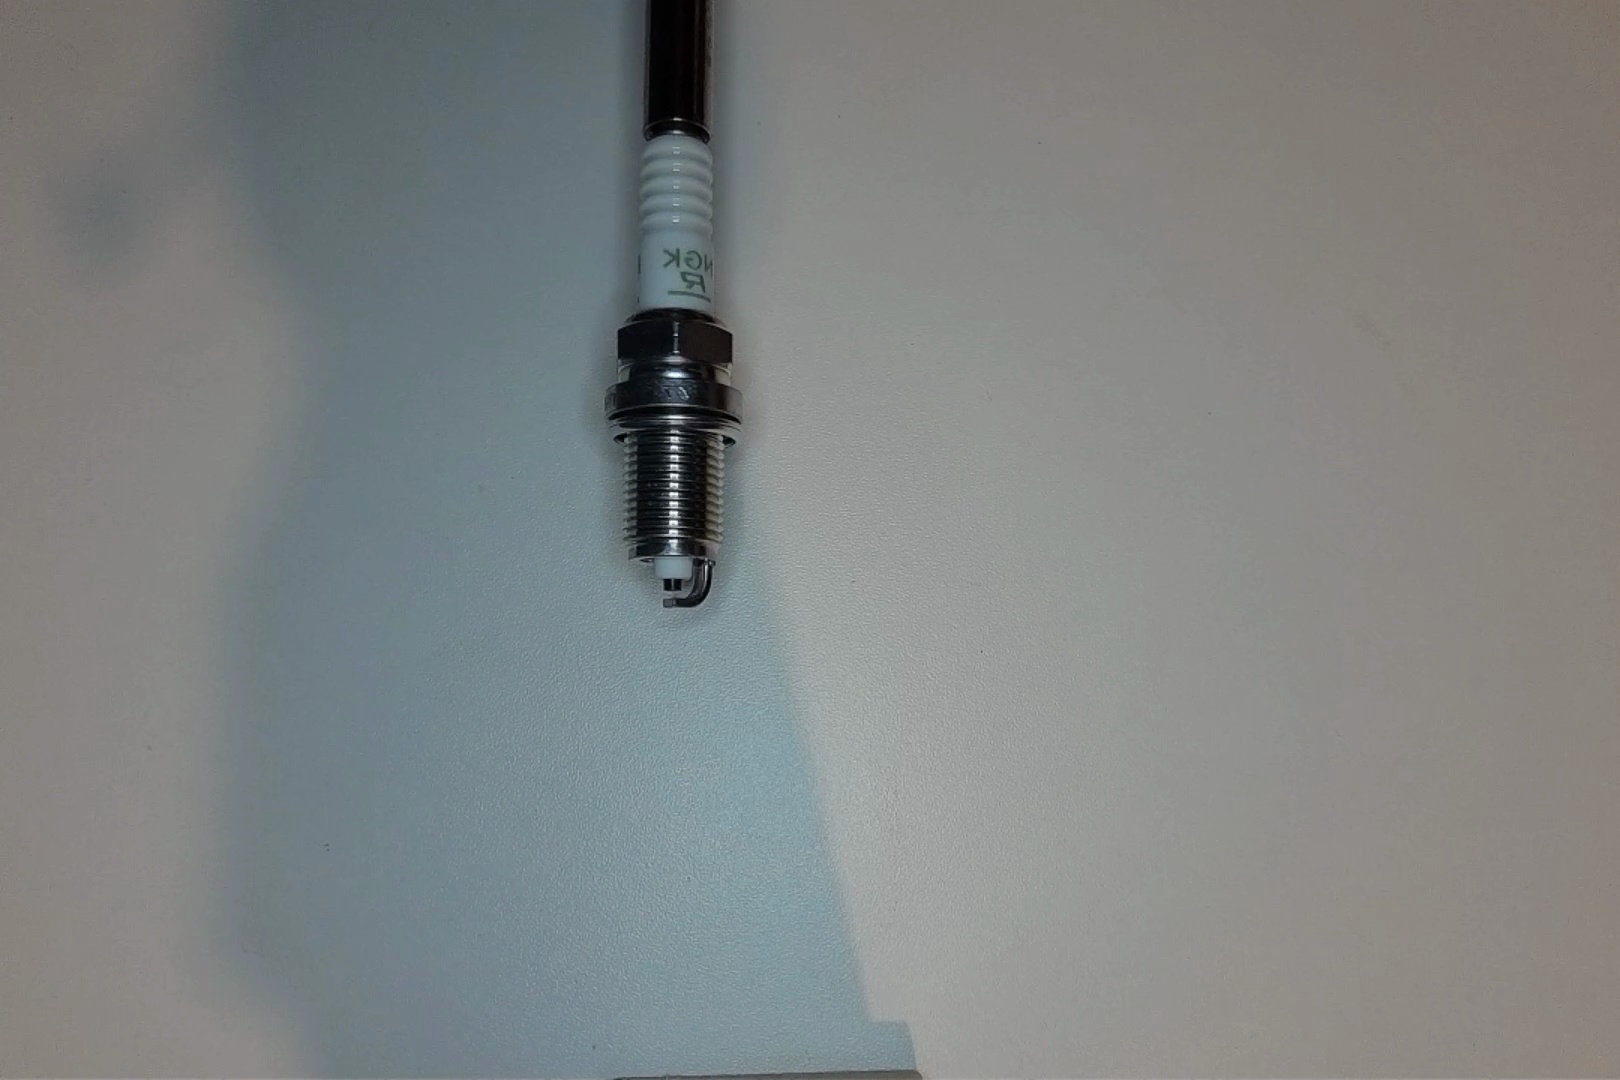
Label: no anomaly